Field crop: maize
Growth stage: 2
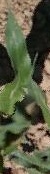
Species: maize